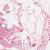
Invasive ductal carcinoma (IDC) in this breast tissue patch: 0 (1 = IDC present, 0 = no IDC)